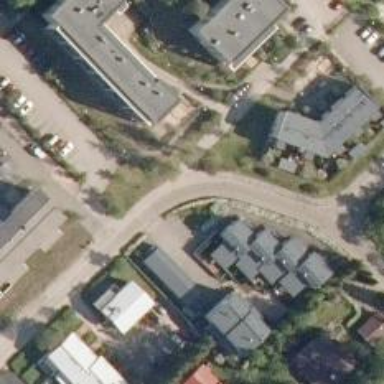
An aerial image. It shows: Residential road with asphalt surface and sidewalk on the left side.